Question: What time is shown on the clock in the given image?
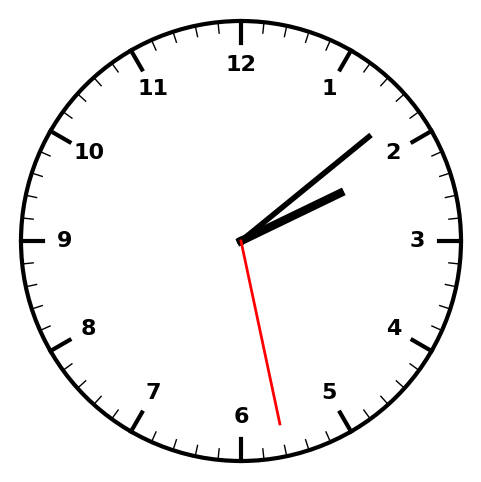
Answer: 02:08:28